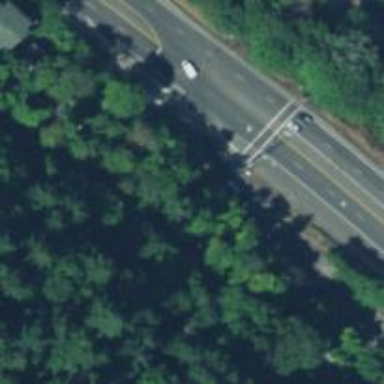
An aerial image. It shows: Asphalt road with primary designation. There is sidewalk on the left side.